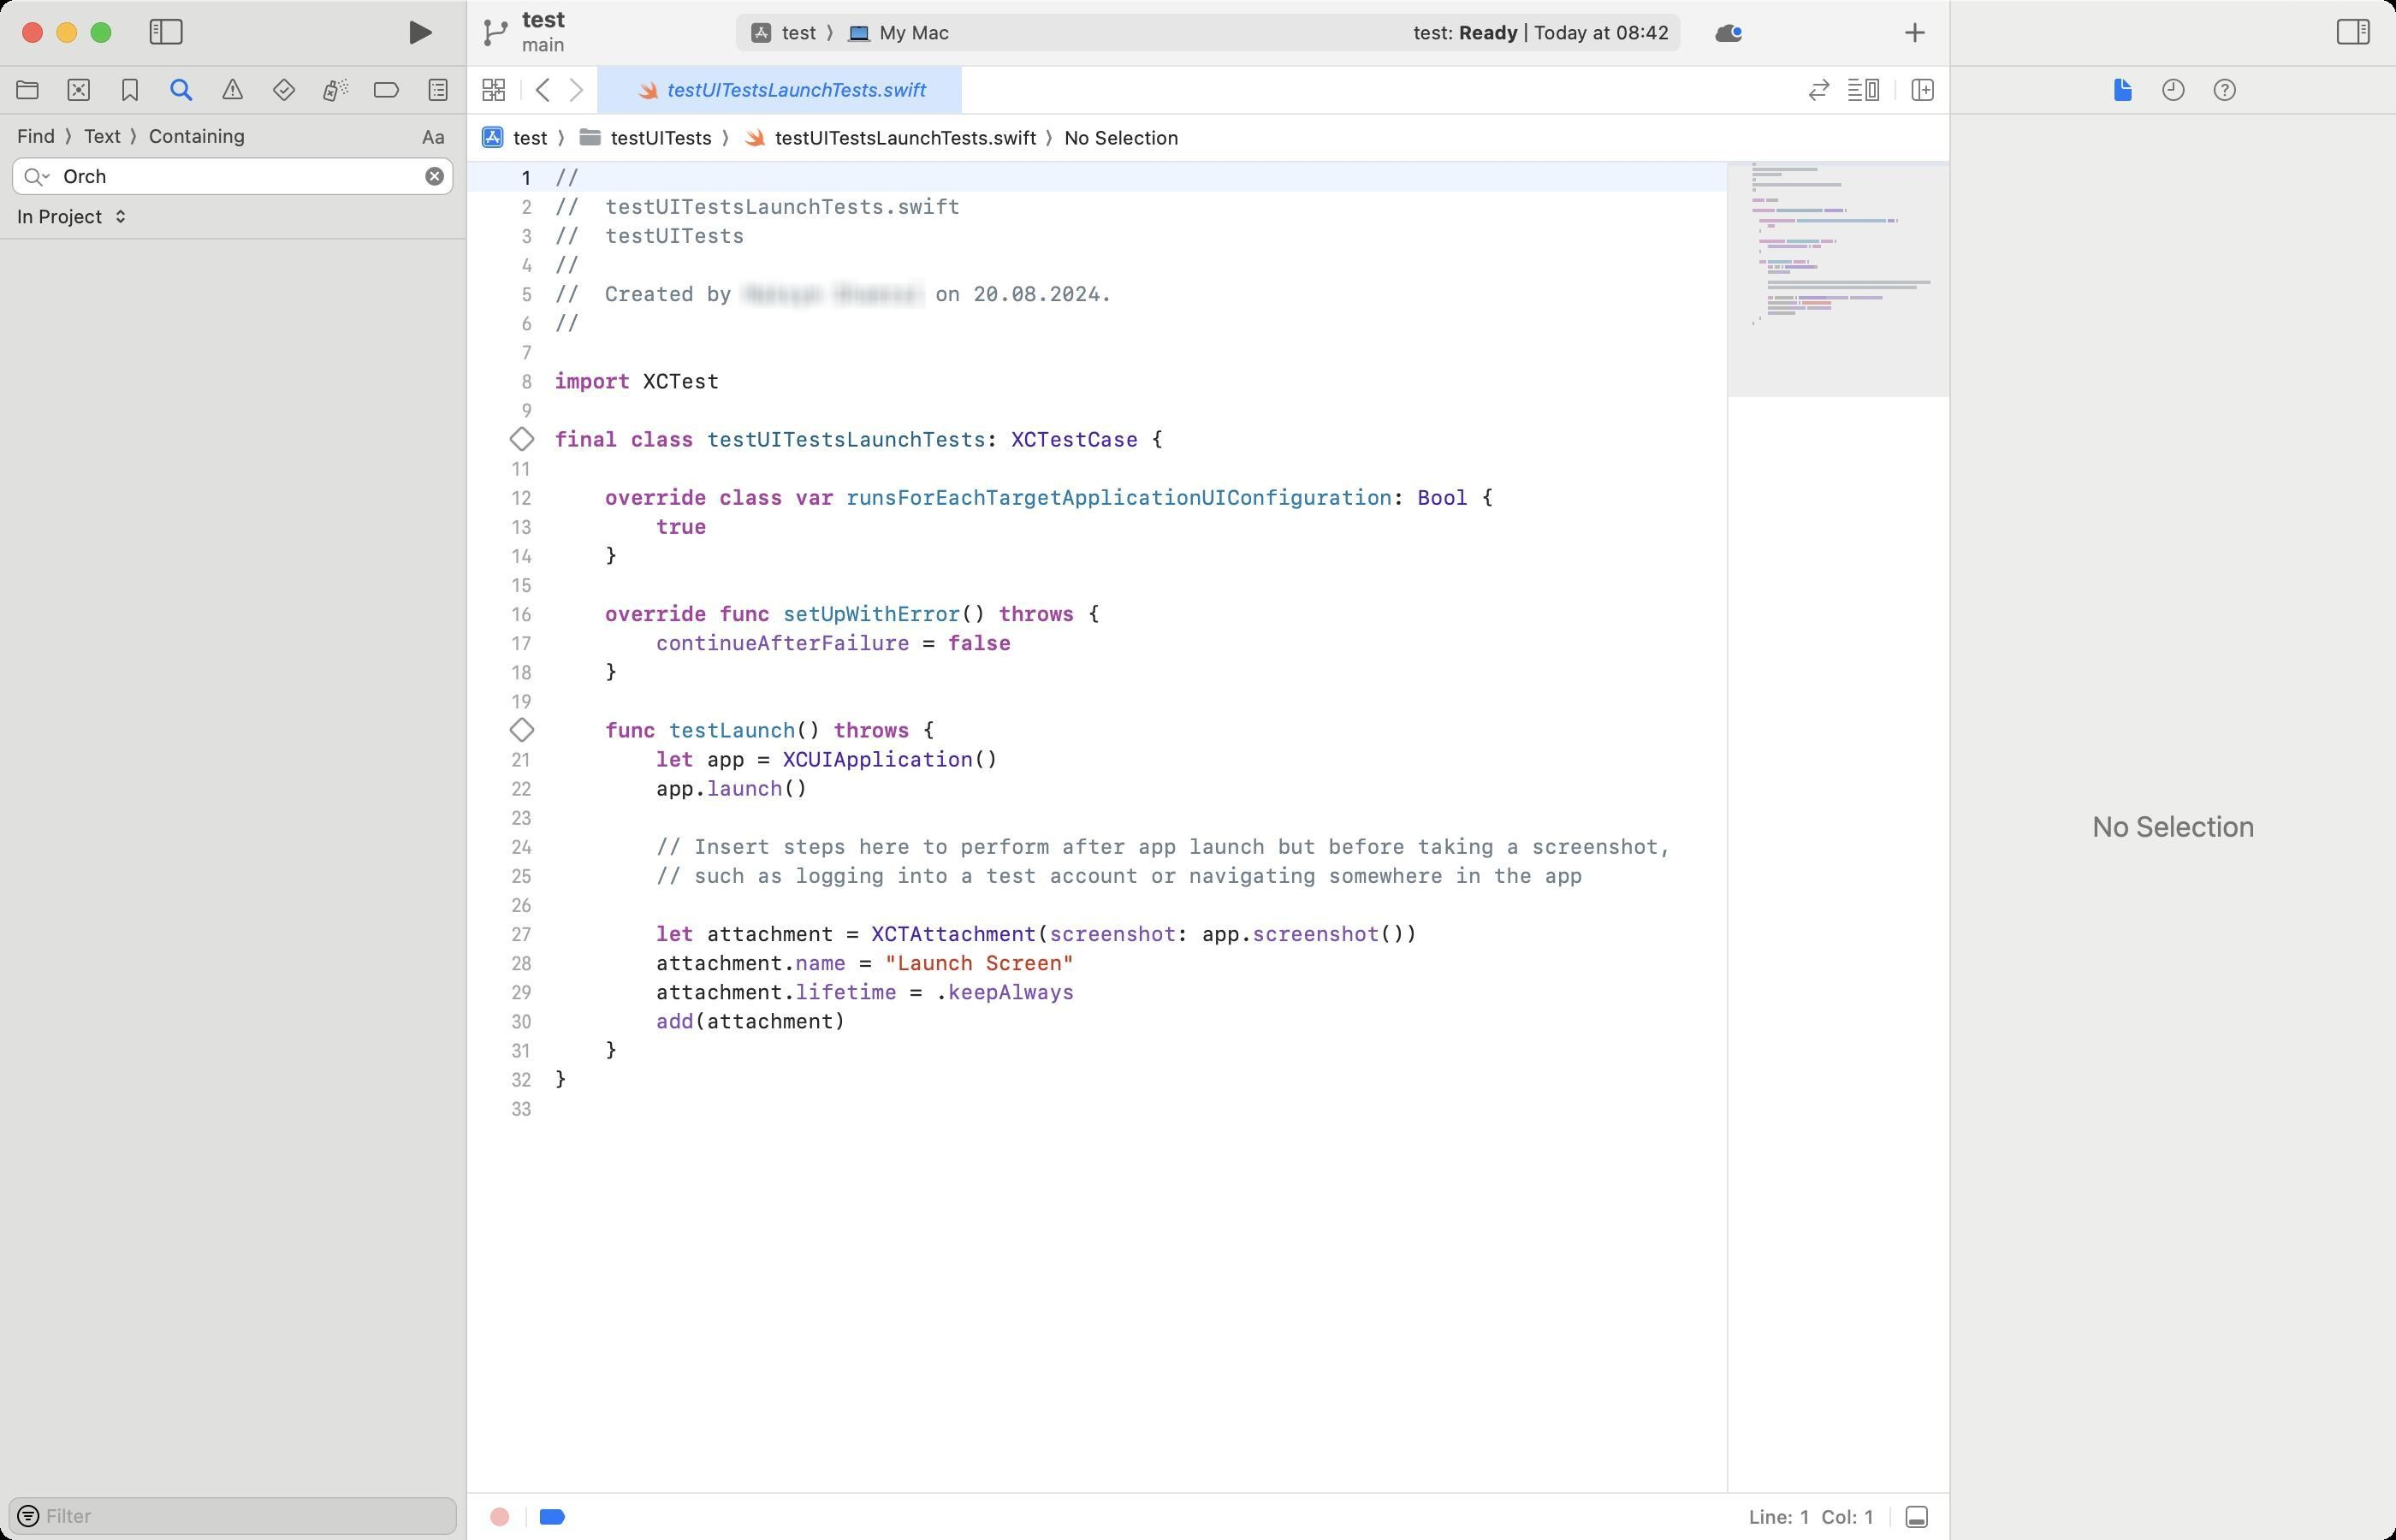
Accessibility tree:
{"name": "test_—_testUITestsLaunchTests.swift", "role": "AXWindow", "description": null, "role_description": "standard window", "value": null, "position": "164.00;127.00", "size": "1400;900", "children": [{"name": "test.xcodeproj", "role": "AXSplitGroup", "description": "/Users/[username]/Code/test/test/test.xcodeproj", "role_description": "split group", "value": null, "position": "0.00;0.00", "size": "1400;900", "children": [{"name": null, "role": "AXGroup", "description": "navigator", "role_description": "group", "value": null, "position": "0.00;0.00", "size": "272;900", "children": [{"name": "", "role": "AXRadioButton", "description": "Project", "role_description": "radio button", "value": 0, "position": "1.00;39.00", "size": "30;27", "children": []}, {"name": "", "role": "AXRadioButton", "description": "Source Control", "role_description": "radio button", "value": 0, "position": "31.00;39.00", "size": "30;27", "children": []}, {"name": "", "role": "AXRadioButton", "description": "Bookmarks", "role_description": "radio button", "value": 0, "position": "61.00;39.00", "size": "30;27", "children": []}, {"name": "", "role": "AXRadioButton", "description": "Find", "role_description": "radio button", "value": 1, "position": "91.00;39.00", "size": "30;27", "children": []}, {"name": "", "role": "AXRadioButton", "description": "Issues", "role_description": "radio button", "value": 0, "position": "121.00;39.00", "size": "30;27", "children": []}, {"name": "", "role": "AXRadioButton", "description": "Tests", "role_description": "radio button", "value": 0, "position": "151.00;39.00", "size": "30;27", "children": []}, {"name": "", "role": "AXRadioButton", "description": "Debug", "role_description": "radio button", "value": 0, "position": "181.00;39.00", "size": "30;27", "children": []}, {"name": "", "role": "AXRadioButton", "description": "Breakpoints", "role_description": "radio button", "value": 0, "position": "211.00;39.00", "size": "30;27", "children": []}, {"name": "", "role": "AXRadioButton", "description": "Reports", "role_description": "radio button", "value": 0, "position": "241.00;39.00", "size": "30;27", "children": []}, {"name": null, "role": "AXList", "description": "path", "role_description": "list", "value": null, "position": "3.00;71.00", "size": "233;17", "children": [{"name": null, "role": "AXPopUpButton", "description": null, "role_description": "pop up button", "value": "Find", "position": "3.00;71.00", "size": "44;17", "children": []}, {"name": null, "role": "AXPopUpButton", "description": null, "role_description": "pop up button", "value": "Text", "position": "47.00;71.00", "size": "38;17", "children": []}, {"name": null, "role": "AXPopUpButton", "description": null, "role_description": "pop up button", "value": "Containing", "position": "85.00;71.00", "size": "73;17", "children": []}]}, {"name": "Aa", "role": "AXCheckBox", "description": null, "role_description": "toggle button", "value": 0, "position": "243.00;72.00", "size": "21;16", "children": []}, {"name": null, "role": "AXTextField", "description": null, "role_description": "search text field", "value": "Orch", "position": "7.00;92.00", "size": "258;22", "children": [{"name": "toggle_filter", "role": "AXButton", "description": "search", "role_description": "button", "value": null, "position": "7.00;92.00", "size": "25;22", "children": []}, {"name": "", "role": "AXButton", "description": "cancel", "role_description": "button", "value": null, "position": "243.00;92.00", "size": "22;22", "children": []}]}, {"name": null, "role": "AXPopUpButton", "description": null, "role_description": "pop up button", "value": "In Workspace", "position": "2.00;119.00", "size": "77;15", "children": []}, {"name": null, "role": "AXScrollArea", "description": null, "role_description": "scroll area", "value": null, "position": "0.00;139.00", "size": "272;733", "children": [{"name": null, "role": "AXOutline", "description": "Find Navigator Results", "role_description": "outline", "value": null, "position": "0.00;139.00", "size": "272;733", "children": [{"name": null, "role": "AXColumn", "description": null, "role_description": "column", "value": null, "position": "10.00;139.00", "size": "252;733", "children": []}]}]}, {"name": null, "role": "AXTextField", "description": "Find navigator filter", "role_description": "search text field", "value": "", "position": "5.00;875.00", "size": "262;22", "children": [{"name": "toggle_filter", "role": "AXButton", "description": null, "role_description": "button", "value": null, "position": "5.00;875.00", "size": "15;22", "children": []}]}]}, {"name": null, "role": "AXSplitter", "description": null, "role_description": "splitter", "value": 272.0, "position": "272.00;38.00", "size": "1;862", "children": []}, {"name": null, "role": "AXGroup", "description": "editor area", "role_description": "group", "value": null, "position": "273.00;0.00", "size": "866;900", "children": [{"name": null, "role": "AXSplitGroup", "description": null, "role_description": "split group", "value": null, "position": "273.00;0.00", "size": "866;900", "children": [{"name": null, "role": "AXSplitGroup", "description": null, "role_description": "split group", "value": null, "position": "273.00;0.00", "size": "866;900", "children": [{"name": null, "role": "AXGroup", "description": "testUITestsLaunchTests.swift", "role_description": "group", "value": null, "position": "273.00;0.00", "size": "866;900", "children": [{"name": null, "role": "AXGroup", "description": "testUITestsLaunchTests.swift", "role_description": "group", "value": null, "position": "273.00;0.00", "size": "866;900", "children": [{"name": null, "role": "AXSplitGroup", "description": null, "role_description": "split group", "value": null, "position": "273.00;0.00", "size": "866;900", "children": [{"name": null, "role": "AXScrollArea", "description": null, "role_description": "scroll area", "value": null, "position": "273.00;95.00", "size": "866;777", "children": [{"name": null, "role": "AXTextArea", "description": "Source Editor", "role_description": "text entry area", "value": "//\n//  testUITestsLaunchTests.swift\n//  testUITests\n//\n//  Created by [name] [surname] on 20.08.2024.\n//\n\nimport XCTest\n\nfinal class testUITestsLaunchTests: XCTestCase {\n\n    override class var runsForEachTargetApplicationUIConfiguration: Bool {\n        true\n    }\n\n    override func setUpWithError() throws {\n        continueAfterFailure = false\n    }\n\n    func testLaunch() throws {\n        let app = XCUIApplication()\n        app.launch()\n\n        // Insert steps here to perform after app launch but before taking a screenshot,\n        // such as logging into a test account or navigating somewhere in the app\n\n        let attachment = XCTAttachment(screenshot: app.screenshot())\n        attachment.name = \"Launch Screen\"\n        attachment.lifetime = .keepAlways\n        add(attachment)\n    }\n}\n", "position": "273.00;94.00", "size": "866;952", "children": []}, {"name": null, "role": "AXScrollBar", "description": null, "role_description": "scroll bar", "value": 0.005730659235268831, "position": "1123.00;95.00", "size": "16;777", "children": [{"name": null, "role": "AXValueIndicator", "description": null, "role_description": "value indicator", "value": 0.005730659235268831, "position": "1127.00;96.50", "size": "12;649", "children": []}, {"name": null, "role": "AXButton", "description": null, "role_description": "increment arrow button", "value": null, "position": "1123.00;95.00", "size": "0;0", "children": []}, {"name": null, "role": "AXButton", "description": null, "role_description": "decrement arrow button", "value": null, "position": "1123.00;95.00", "size": "0;0", "children": []}, {"name": null, "role": "AXButton", "description": null, "role_description": "increment page button", "value": null, "position": "1127.00;746.00", "size": "12;126", "children": []}, {"name": null, "role": "AXButton", "description": null, "role_description": "decrement page button", "value": null, "position": "1127.00;95.00", "size": "12;2", "children": []}]}, {"name": null, "role": "AXGroup", "description": "Source Editor Gutter", "role_description": "group", "value": null, "position": "284.00;94.00", "size": "30;952", "children": [{"name": null, "role": "AXButton", "description": "Annotation Line 10: Line: 10", "role_description": "button", "value": "No result", "position": "297.00;248.00", "size": "16;17", "children": []}, {"name": null, "role": "AXButton", "description": "Annotation Line 20: Line: 20", "role_description": "button", "value": "No result", "position": "297.00;418.00", "size": "16;17", "children": []}]}, {"name": null, "role": "AXGroup", "description": "Source Editor Change Gutter", "role_description": "group", "value": null, "position": "273.00;94.00", "size": "11;952", "children": []}, {"name": null, "role": "AXGroup", "description": "Source Editor Minimap", "role_description": "group", "value": null, "position": "1009.00;0.00", "size": "130;900", "children": [{"name": "Minimap_Landmark", "role": "AXStaticText", "description": "testUITestsLaunchTests", "role_description": "text", "value": null, "position": "1024.00;119.00", "size": "110;11", "children": []}, {"name": "Minimap_Landmark", "role": "AXStaticText", "description": "runsForEachTargetApplicationUIConfiguration", "role_description": "text", "value": null, "position": "1028.00;125.00", "size": "106;11", "children": []}, {"name": "Minimap_Landmark", "role": "AXStaticText", "description": "setUpWithError()", "role_description": "text", "value": null, "position": "1028.00;137.00", "size": "106;11", "children": []}, {"name": "Minimap_Landmark", "role": "AXStaticText", "description": "testLaunch()", "role_description": "text", "value": null, "position": "1028.00;149.00", "size": "106;11", "children": []}]}]}]}, {"name": null, "role": "AXGroup", "description": "Jump Bar", "role_description": "group", "value": null, "position": "273.00;67.00", "size": "866;28", "children": [{"name": null, "role": "AXPopUpButton", "description": null, "role_description": "pop up button", "value": "test", "position": "273.00;67.00", "size": "62;27", "children": []}, {"name": null, "role": "AXPopUpButton", "description": null, "role_description": "pop up button", "value": "testUITests", "position": "335.00;67.00", "size": "96;27", "children": []}, {"name": null, "role": "AXPopUpButton", "description": null, "role_description": "pop up button", "value": "testUITestsLaunchTests.swift", "position": "431.00;67.00", "size": "189;27", "children": []}, {"name": null, "role": "AXPopUpButton", "description": null, "role_description": "pop up button", "value": "No Selection", "position": "620.00;67.00", "size": "83;27", "children": []}]}]}, {"name": null, "role": "AXGroup", "description": "Tab Bar", "role_description": "group", "value": null, "position": "273.00;39.00", "size": "866;28", "children": [{"name": "Tab_bar,_1_tab", "role": "AXTabGroup", "description": "tab bar", "role_description": "tab group", "value": "{\n    \"name\": \"testUITestsLaunchTests.swift\",\n    \"role\": \"AXRadioButton\",\n    \"description\": null,\n    \"role_description\": \"tab\",\n    \"value\": true,\n    \"position\": \"349.00;39.00\",\n    \"size\": \"213;27\",\n    \"children\": [\n        {\n            \"name\": \"close_tab\",\n            \"role\": \"AXButton\",\n            \"description\": \"Close\",\n            \"role_description\": \"button\",\n            \"value\": null,\n            \"position\": \"353.00;44.50\",\n            \"size\": \"16;16\",\n            \"children\": [\n                {\n                    \"name\": \"close_tab\",\n                    \"role\": \"AXButton\",\n                    \"description\": \"Close\",\n                    \"role_description\": \"button\",\n                    \"value\": null,\n                    \"position\": \"353.00;44.50\",\n                    \"size\": \"16;16\",\n                    \"children\": []\n                }\n            ]\n        }\n    ]\n}", "position": "349.00;39.00", "size": "700;27", "children": [{"name": null, "role": "AXScrollArea", "description": null, "role_description": "scroll area", "value": null, "position": "349.00;39.00", "size": "700;27", "children": [{"name": "testUITestsLaunchTests.swift", "role": "AXRadioButton", "description": null, "role_description": "tab", "value": true, "position": "349.00;39.00", "size": "213;27", "children": [{"name": "close_tab", "role": "AXButton", "description": "Close", "role_description": "button", "value": null, "position": "353.00;44.50", "size": "16;16", "children": [{"name": "close_tab", "role": "AXButton", "description": "Close", "role_description": "button", "value": null, "position": "353.00;44.50", "size": "16;16", "children": []}]}]}]}]}, {"name": "", "role": "AXButton", "description": "Related Items", "role_description": "button", "value": null, "position": "277.00;39.00", "size": "23;27", "children": []}, {"name": "", "role": "AXButton", "description": "Go Back", "role_description": "button", "value": null, "position": "309.00;39.00", "size": "18;27", "children": []}, {"name": "", "role": "AXButton", "description": "Go Forward", "role_description": "button", "value": null, "position": "327.00;39.00", "size": "18;27", "children": []}, {"name": "", "role": "AXCheckBox", "description": "Code Review", "role_description": "toggle button", "value": "0", "position": "1051.00;39.00", "size": "24;27", "children": []}, {"name": "", "role": "AXButton", "description": "editor options", "role_description": "button", "value": null, "position": "1075.00;39.00", "size": "28;27", "children": []}, {"name": "", "role": "AXButton", "description": "Add Editor on Right", "role_description": "button", "value": null, "position": "1112.00;39.00", "size": "23;27", "children": []}]}]}]}, {"name": null, "role": "AXGroup", "description": "debug bar", "role_description": "group", "value": null, "position": "273.00;873.00", "size": "866;27", "children": [{"name": "", "role": "AXButton", "description": "Record UI Test", "role_description": "button", "value": null, "position": "277.00;873.00", "size": "30;27", "children": []}, {"name": "", "role": "AXCheckBox", "description": "Breakpoints", "role_description": "toggle button", "value": 1, "position": "308.00;873.00", "size": "30;27", "children": []}, {"name": null, "role": "AXStaticText", "description": null, "role_description": "text", "value": "Line: 1  Col: 1", "position": "1020.00;879.50", "size": "78;14", "children": []}, {"name": "", "role": "AXButton", "description": "show debug area", "role_description": "button", "value": null, "position": "1105.00;873.00", "size": "30;27", "children": []}]}]}]}, {"name": null, "role": "AXSplitter", "description": null, "role_description": "splitter", "value": 866.0, "position": "1139.00;38.00", "size": "1;862", "children": []}, {"name": null, "role": "AXGroup", "description": "inspector", "role_description": "group", "value": null, "position": "1140.00;0.00", "size": "260;900", "children": [{"name": null, "role": "AXStaticText", "description": null, "role_description": "text", "value": "No Selection", "position": "1218.50;473.00", "size": "103;20", "children": []}, {"name": "", "role": "AXRadioButton", "description": "File Inspector", "role_description": "radio button", "value": 1, "position": "1225.00;39.00", "size": "30;27", "children": []}, {"name": "", "role": "AXRadioButton", "description": "History Inspector", "role_description": "radio button", "value": 0, "position": "1255.00;39.00", "size": "30;27", "children": []}, {"name": "", "role": "AXRadioButton", "description": "Quick Help Inspector", "role_description": "radio button", "value": 0, "position": "1285.00;39.00", "size": "30;27", "children": []}]}]}, {"name": null, "role": "AXToolbar", "description": null, "role_description": "toolbar", "value": null, "position": "0.00;0.00", "size": "1400;38", "children": [{"name": null, "role": "AXButton", "description": "Hide Navigator", "role_description": "button", "value": null, "position": "76.00;0.00", "size": "42;38", "children": []}, {"name": null, "role": "AXGroup", "description": null, "role_description": "group", "value": null, "position": "176.00;0.00", "size": "92;38", "children": [{"name": "Run", "role": "AXButton", "description": null, "role_description": "button", "value": null, "position": "225.00;7.00", "size": "40;25", "children": []}]}, {"name": null, "role": "AXButton", "description": "Branch Chooser", "role_description": "button", "value": "test, main", "position": "277.00;0.00", "size": "136;38", "children": [{"name": null, "role": "AXButton", "description": "Branch Chooser", "role_description": "button", "value": "test, main", "position": "281.00;2.00", "size": "128;34", "children": [{"name": null, "role": "AXStaticText", "description": null, "role_description": "text", "value": "test", "position": "303.00;3.00", "size": "30;16", "children": []}, {"name": null, "role": "AXStaticText", "description": null, "role_description": "text", "value": "main", "position": "303.00;19.00", "size": "30;14", "children": []}, {"name": null, "role": "AXImage", "description": "", "role_description": "image", "value": null, "position": "281.00;7.00", "size": "18;24", "children": []}]}]}, {"name": null, "role": "AXGroup", "description": null, "role_description": "group", "value": null, "position": "426.00;0.00", "size": "560;38", "children": [{"name": null, "role": "AXGroup", "description": "Activity View", "role_description": "group", "value": null, "position": "430.00;8.00", "size": "552;22", "children": [{"name": null, "role": "AXList", "description": "path", "role_description": "list", "value": null, "position": "430.00;8.00", "size": "140;22", "children": [{"name": null, "role": "AXPopUpButton", "description": "Active Scheme", "role_description": "pop up button", "value": "test", "position": "430.00;8.00", "size": "62;22", "children": []}, {"name": null, "role": "AXPopUpButton", "description": "Active Run Destination", "role_description": "pop up button", "value": "My Mac", "position": "492.00;8.00", "size": "78;22", "children": []}]}, {"name": null, "role": "AXStaticText", "description": null, "role_description": "text", "value": "test: Ready │ Today at 08:42", "position": "824.00;12.00", "size": "154;14", "children": []}]}]}, {"name": null, "role": "AXButton", "description": "Notices", "role_description": "button", "value": null, "position": "995.00;0.00", "size": "30;38", "children": []}, {"name": null, "role": "AXButton", "description": "Library", "role_description": "button", "value": null, "position": "1103.00;0.00", "size": "32;38", "children": []}, {"name": null, "role": "AXButton", "description": "Hide Inspector", "role_description": "button", "value": null, "position": "1354.00;0.00", "size": "42;38", "children": []}]}, {"name": null, "role": "AXButton", "description": null, "role_description": "close button", "value": null, "position": "12.00;11.00", "size": "14;16", "children": []}, {"name": null, "role": "AXButton", "description": null, "role_description": "full screen button", "value": null, "position": "52.00;11.00", "size": "14;16", "children": [{"name": null, "role": "AXGroup", "description": null, "role_description": "group", "value": null, "position": "52.00;11.00", "size": "14;16", "children": [{"name": null, "role": "AXGroup", "description": null, "role_description": "group", "value": null, "position": "52.00;11.00", "size": "14;16", "children": []}]}]}, {"name": null, "role": "AXButton", "description": null, "role_description": "minimize button", "value": null, "position": "32.00;11.00", "size": "14;16", "children": []}]}